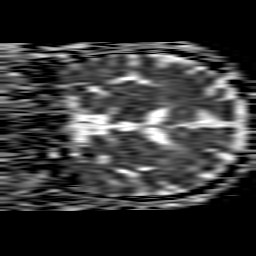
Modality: ADC
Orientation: coronal
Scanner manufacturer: philips
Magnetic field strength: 1.5 T
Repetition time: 3.643 s
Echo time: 0.09255 s